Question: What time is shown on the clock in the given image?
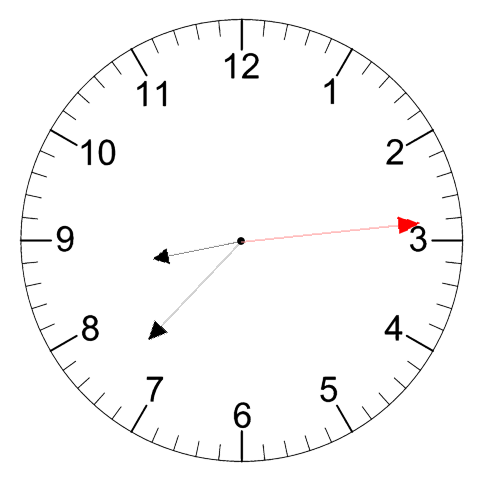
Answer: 08:37:14